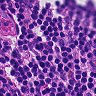
Metastatic tissue present: no